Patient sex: M
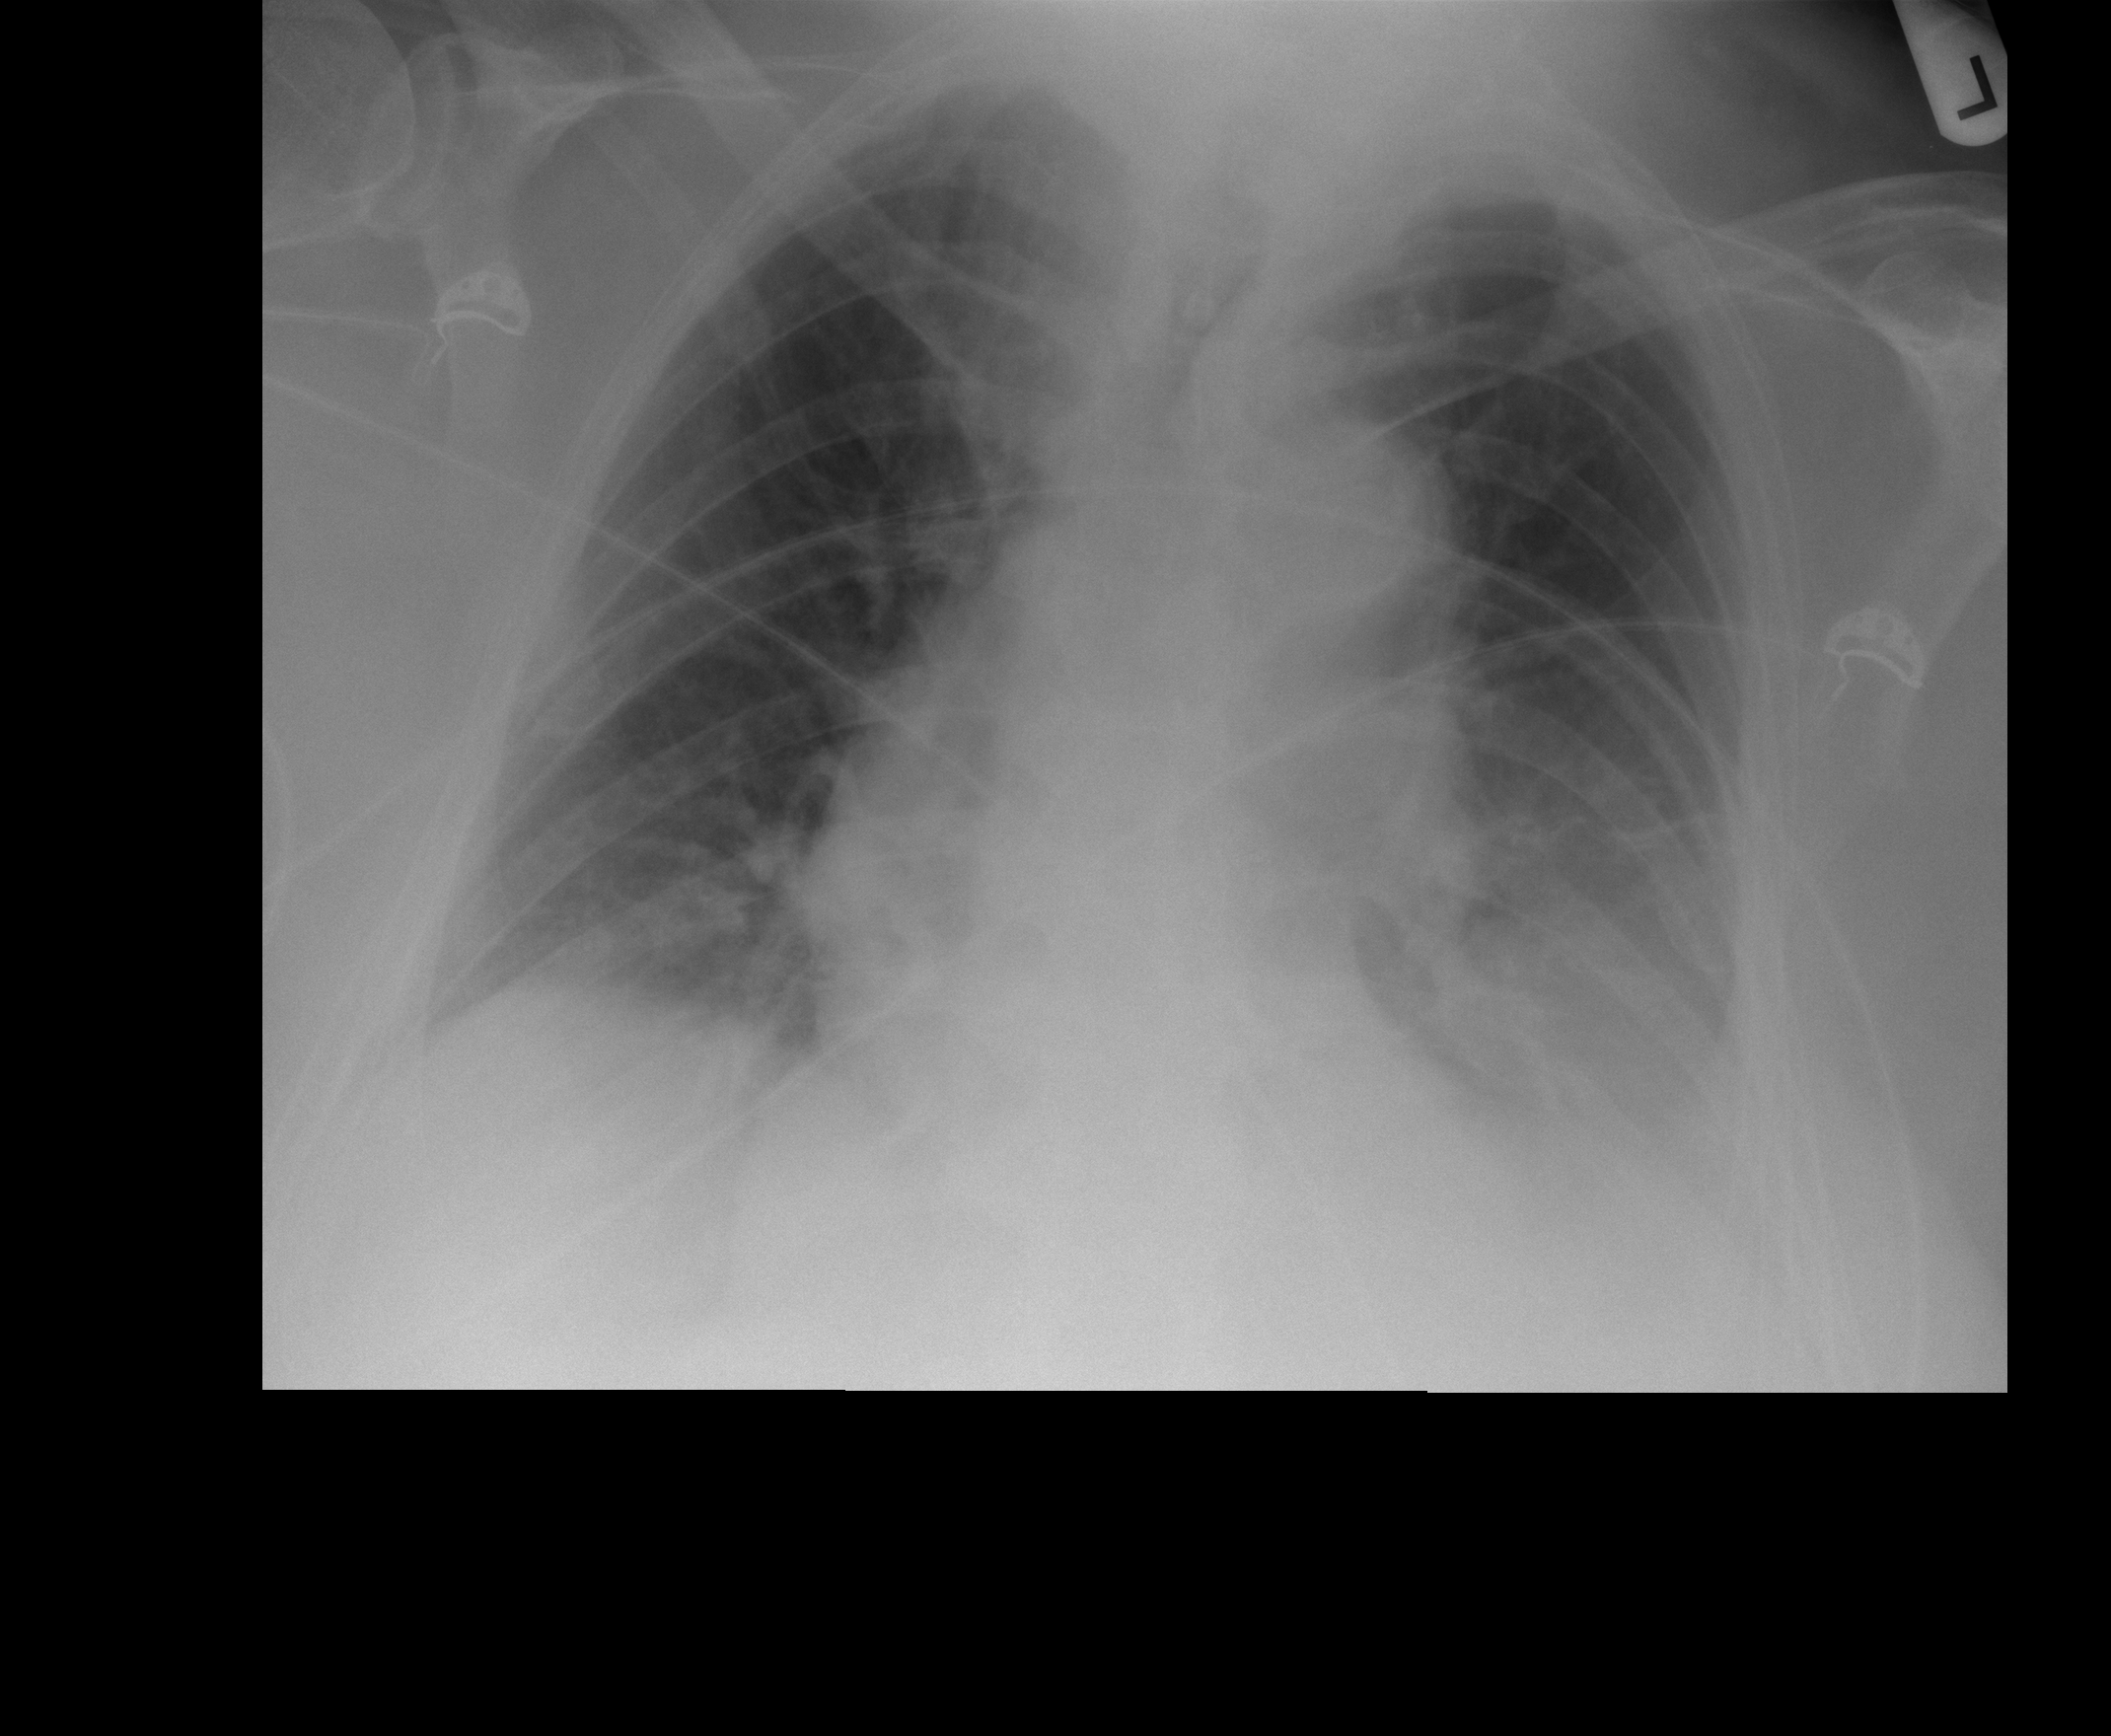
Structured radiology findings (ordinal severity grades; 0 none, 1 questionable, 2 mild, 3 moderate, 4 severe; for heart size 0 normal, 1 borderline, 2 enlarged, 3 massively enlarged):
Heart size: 2
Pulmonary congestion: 2
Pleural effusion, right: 2
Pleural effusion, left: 3
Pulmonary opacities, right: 1
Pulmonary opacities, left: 1
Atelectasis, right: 2
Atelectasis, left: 3